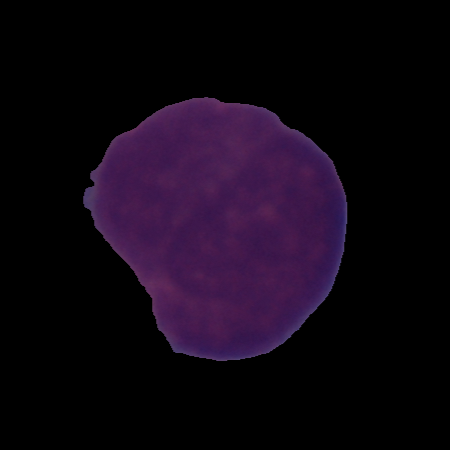
Label: cancer